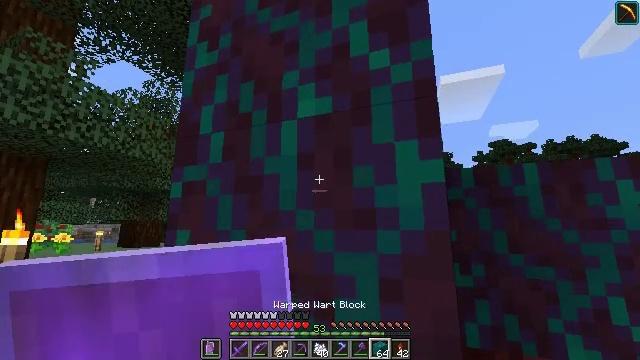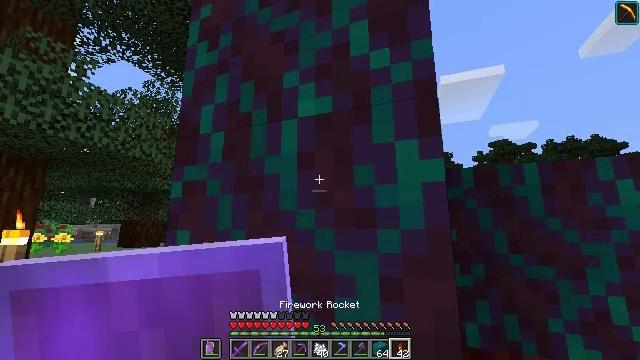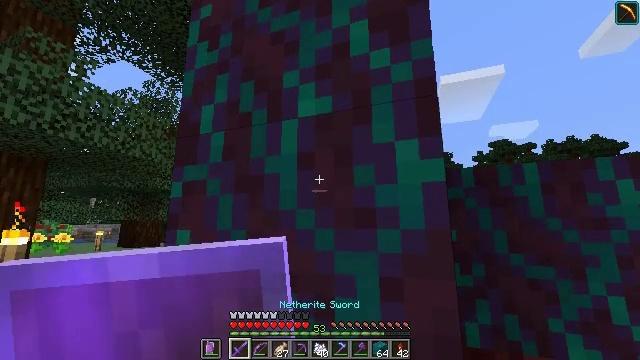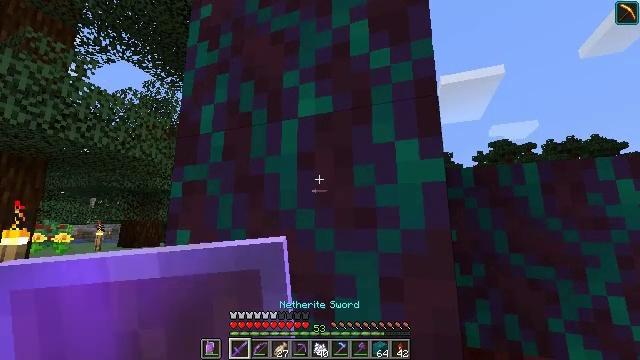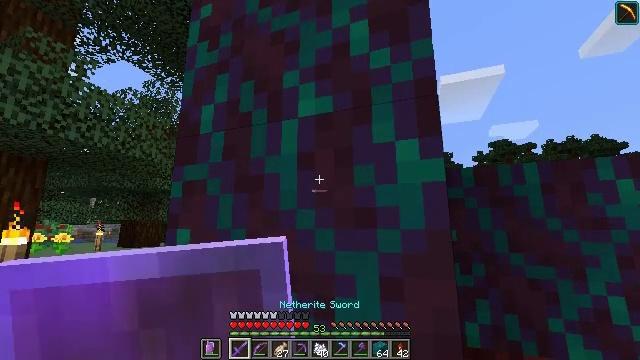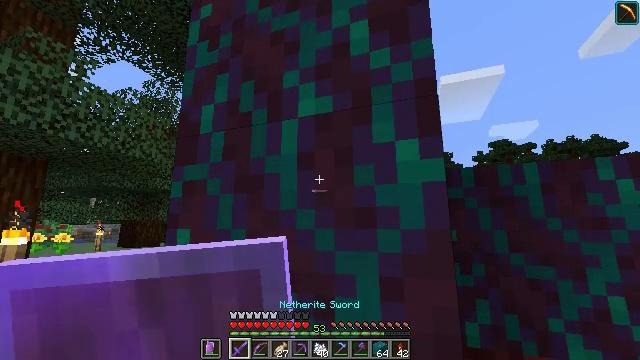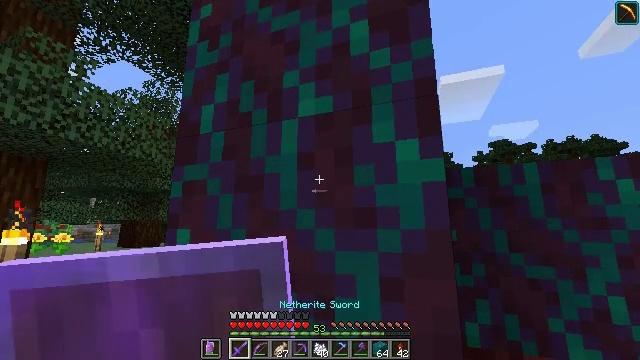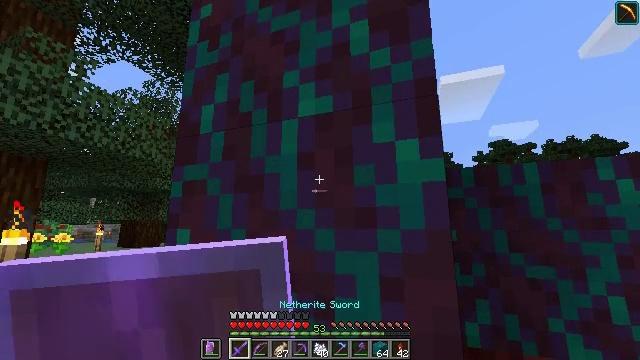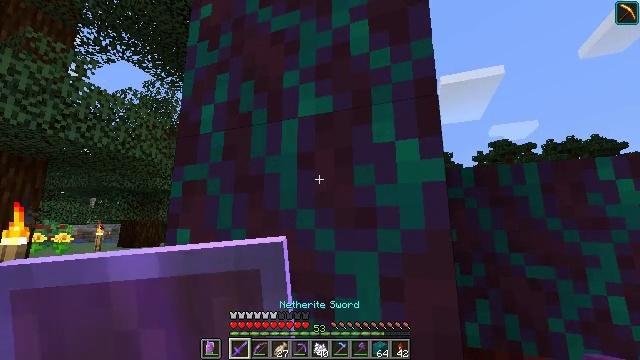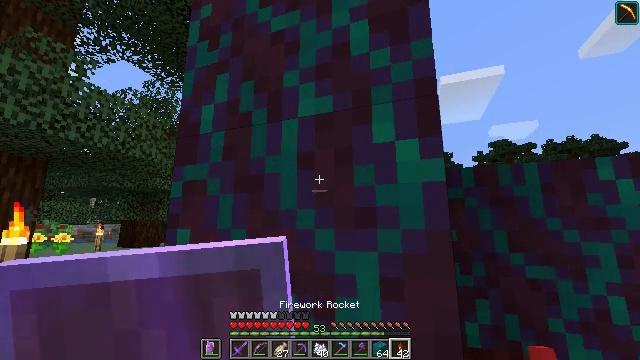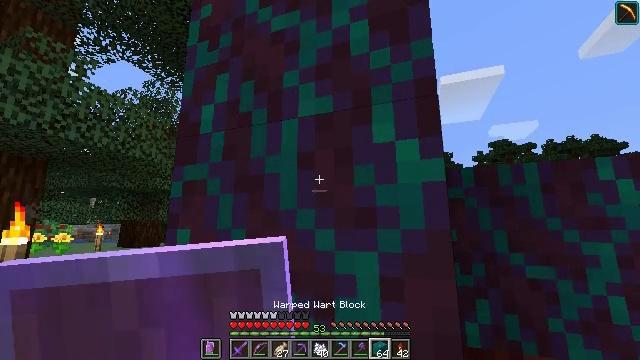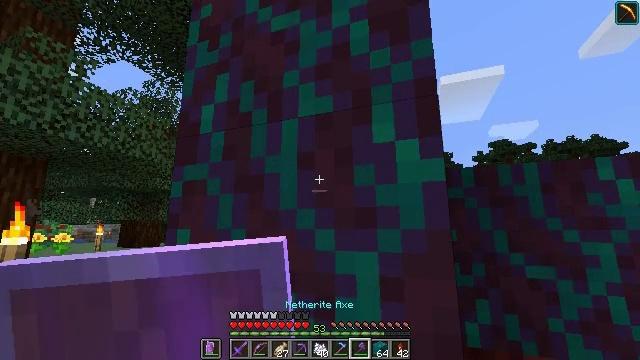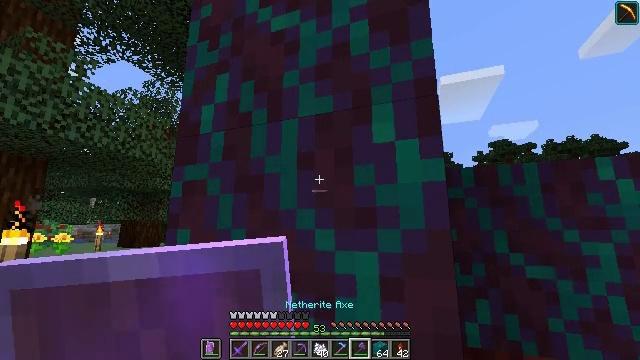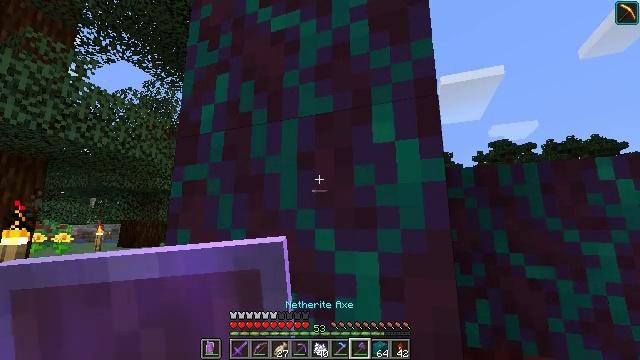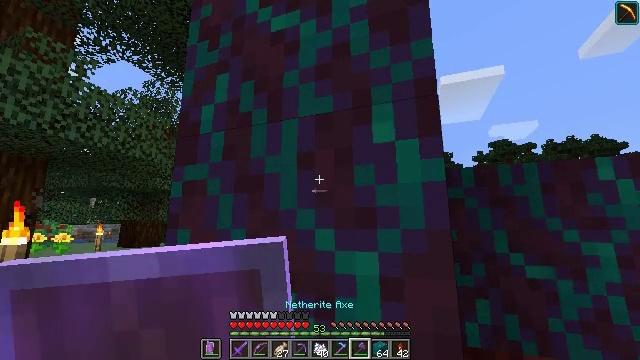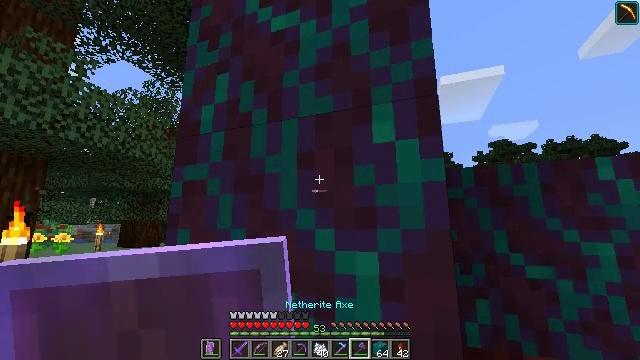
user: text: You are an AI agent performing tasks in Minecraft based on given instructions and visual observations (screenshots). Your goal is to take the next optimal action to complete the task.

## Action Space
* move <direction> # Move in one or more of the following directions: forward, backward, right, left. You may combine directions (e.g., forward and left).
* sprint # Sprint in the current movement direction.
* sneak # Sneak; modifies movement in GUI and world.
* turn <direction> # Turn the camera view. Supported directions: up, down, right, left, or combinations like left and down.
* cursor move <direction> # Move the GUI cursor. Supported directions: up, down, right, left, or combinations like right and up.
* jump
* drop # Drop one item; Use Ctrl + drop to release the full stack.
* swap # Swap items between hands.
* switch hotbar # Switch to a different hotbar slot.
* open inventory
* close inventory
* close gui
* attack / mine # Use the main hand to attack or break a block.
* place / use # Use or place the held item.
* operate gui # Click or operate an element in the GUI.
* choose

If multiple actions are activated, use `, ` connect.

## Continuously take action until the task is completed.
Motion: motion action
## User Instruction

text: Destroy the warped stem to gather materials.
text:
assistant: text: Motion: no_op
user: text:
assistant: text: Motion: no_op
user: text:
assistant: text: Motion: no_op
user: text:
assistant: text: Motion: no_op
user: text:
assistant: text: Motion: no_op
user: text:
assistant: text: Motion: no_op
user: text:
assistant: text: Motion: no_op
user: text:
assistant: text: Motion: no_op
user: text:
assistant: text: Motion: no_op
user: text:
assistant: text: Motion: no_op
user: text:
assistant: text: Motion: no_op
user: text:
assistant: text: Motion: no_op
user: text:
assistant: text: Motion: no_op
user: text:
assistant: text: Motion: no_op
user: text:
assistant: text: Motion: no_op
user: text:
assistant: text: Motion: no_op
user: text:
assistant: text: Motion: no_op
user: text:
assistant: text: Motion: no_op
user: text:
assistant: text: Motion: no_op
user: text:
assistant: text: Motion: no_op
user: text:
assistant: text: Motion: attack / mine
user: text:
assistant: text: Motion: attack / mine
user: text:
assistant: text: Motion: attack / mine
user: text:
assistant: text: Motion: attack / mine
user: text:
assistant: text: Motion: attack / mine
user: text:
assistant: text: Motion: turn up, attack / mine
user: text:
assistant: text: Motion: turn up, attack / mine
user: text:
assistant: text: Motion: turn up, attack / mine
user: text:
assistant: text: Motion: attack / mine
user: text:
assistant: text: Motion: attack / mine